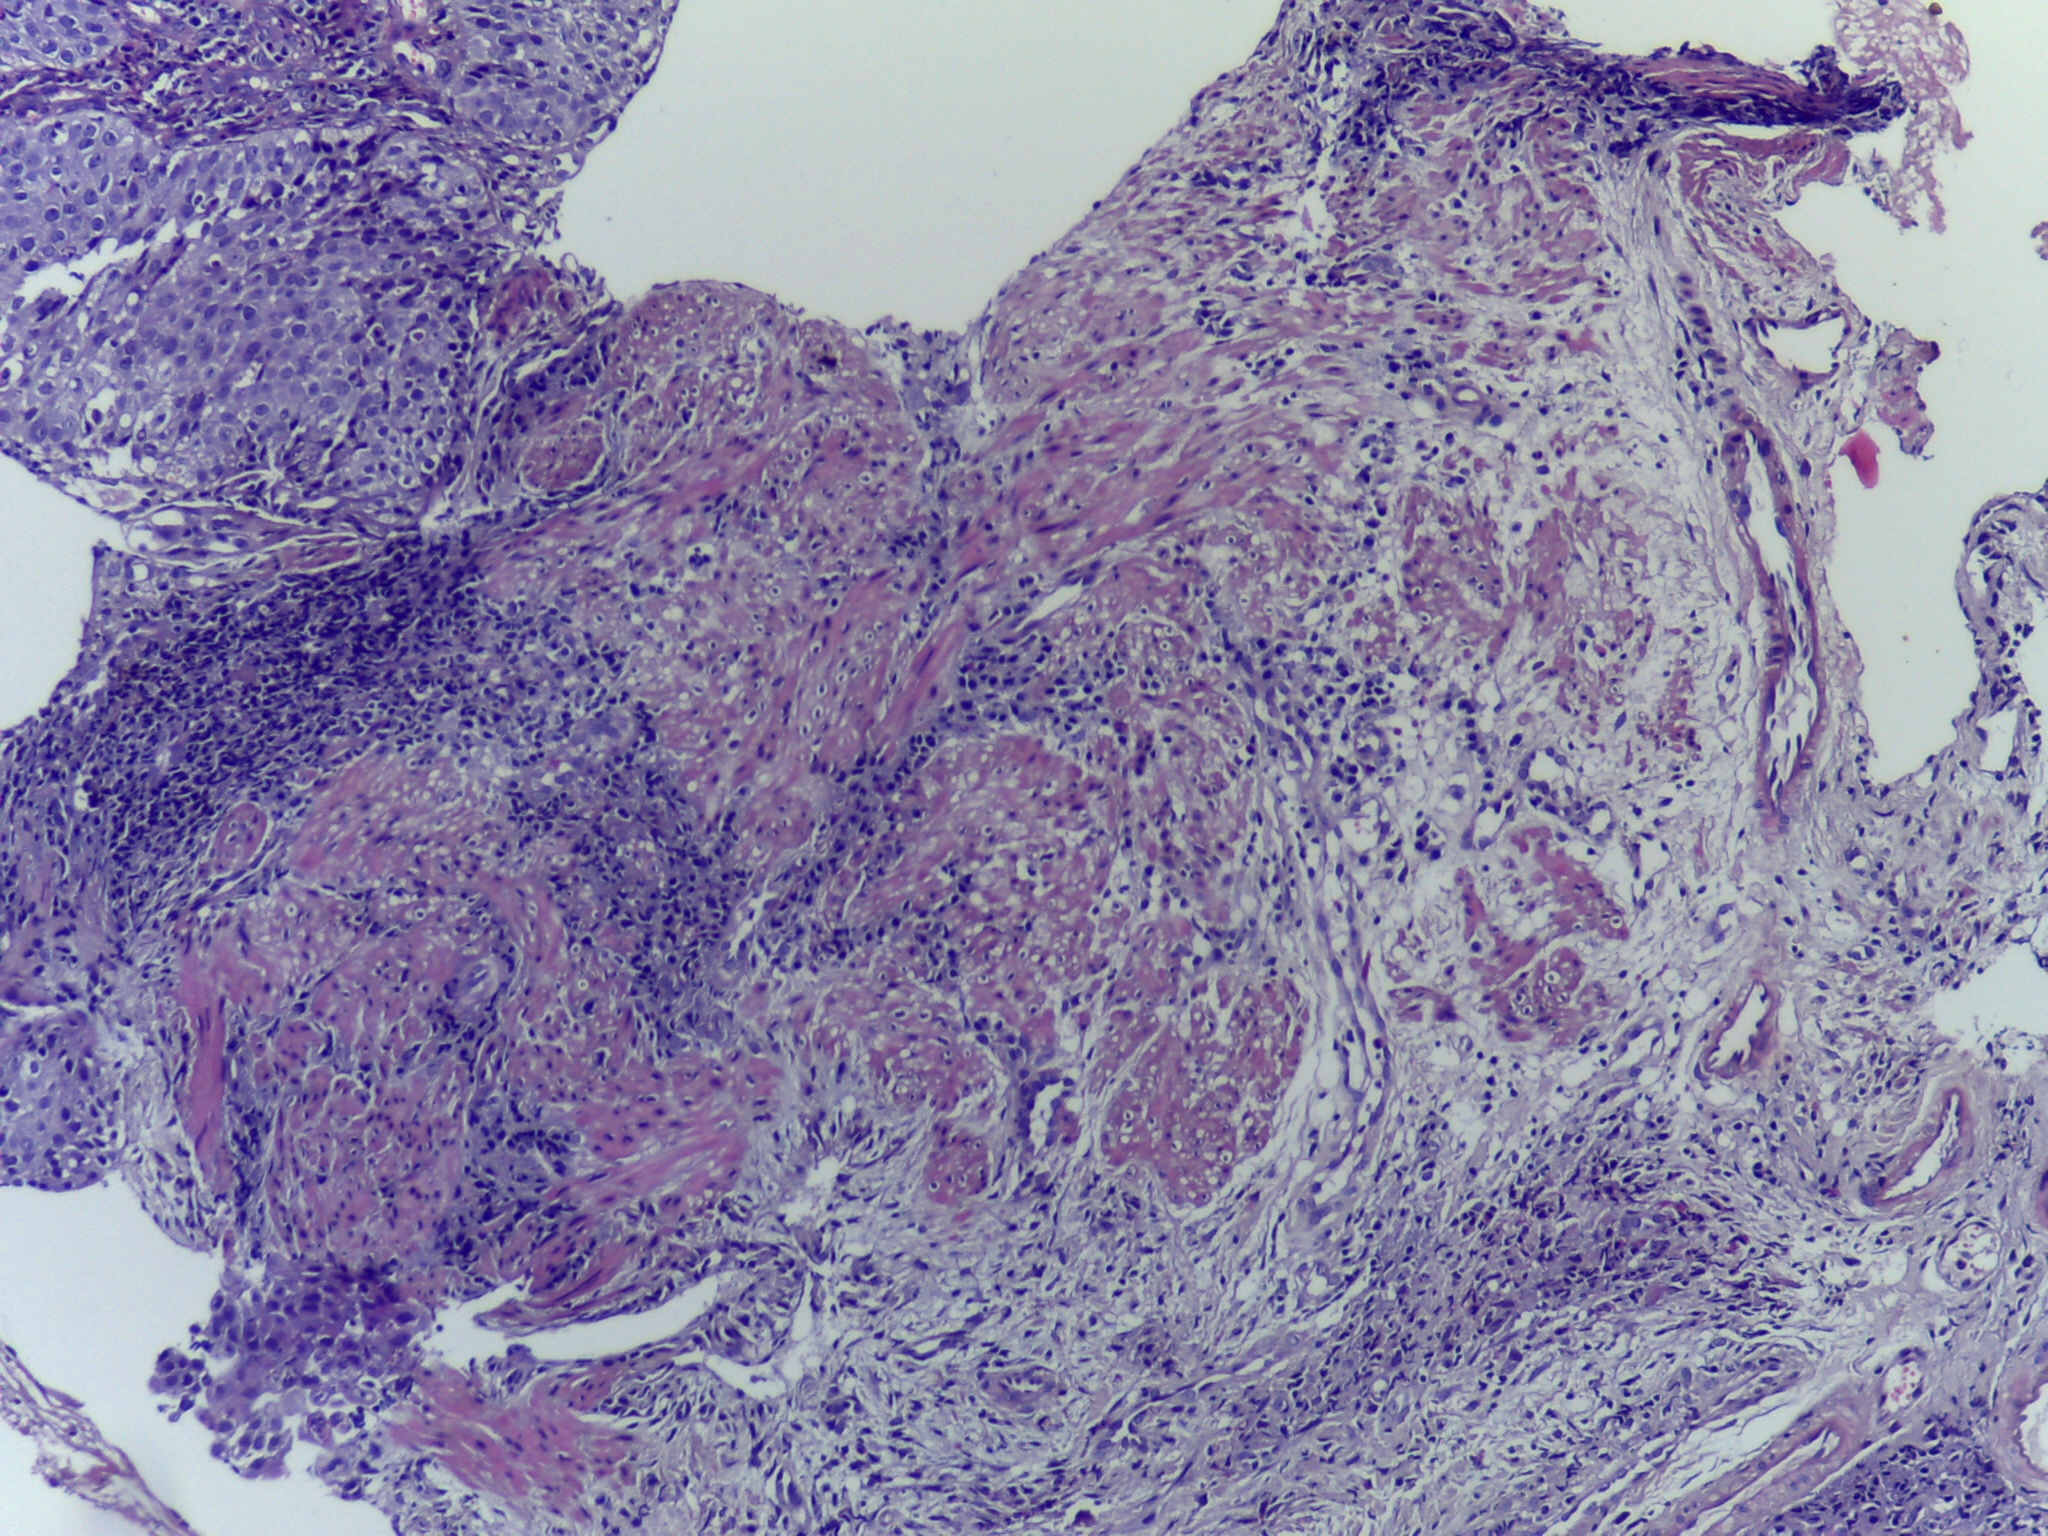
Diagnosis: OSCC